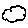
Label: cloud